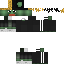
A female zombie skin with dark skin, wearing blonde helmet dressed in a green hoodie and brown pants, featuring a closed mouth.